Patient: sex F, age 65
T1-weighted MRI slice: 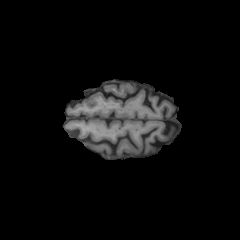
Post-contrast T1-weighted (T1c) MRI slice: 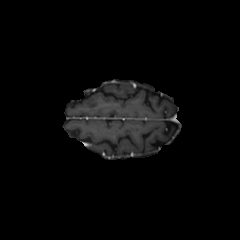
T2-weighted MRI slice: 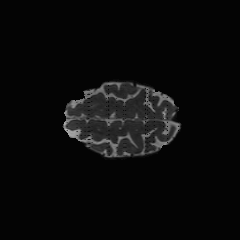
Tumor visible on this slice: no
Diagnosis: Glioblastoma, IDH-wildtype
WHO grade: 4